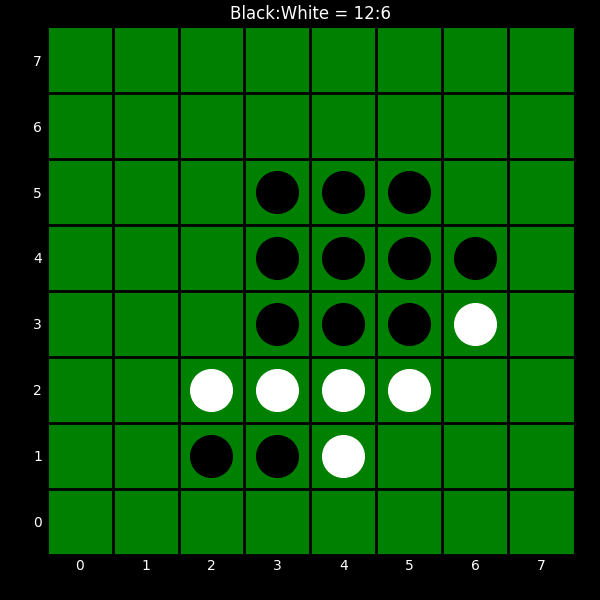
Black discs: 12
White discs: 6